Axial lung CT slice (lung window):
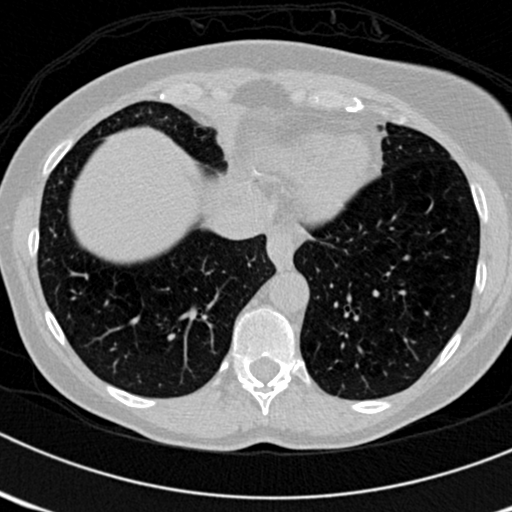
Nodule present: no